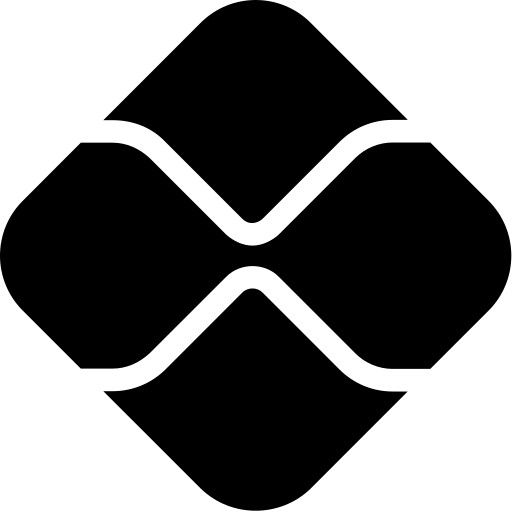
Tags: icon, FontAwesome, fa-icon, brand, pix